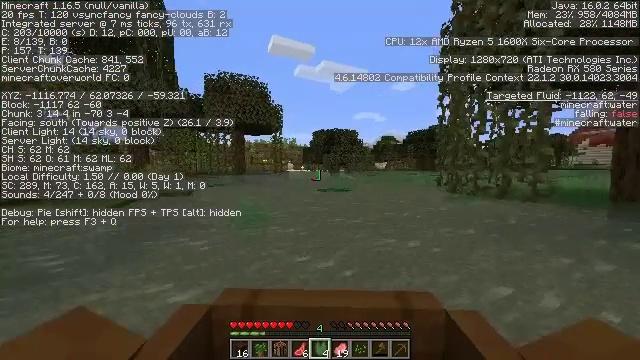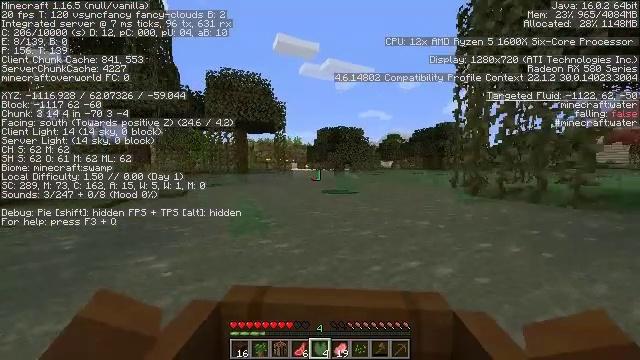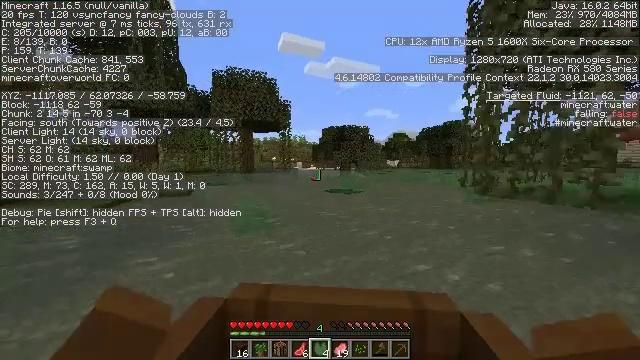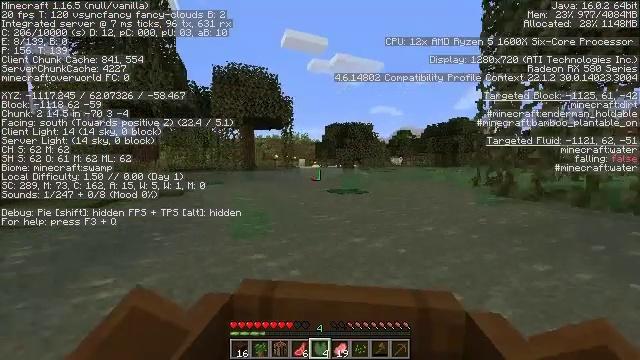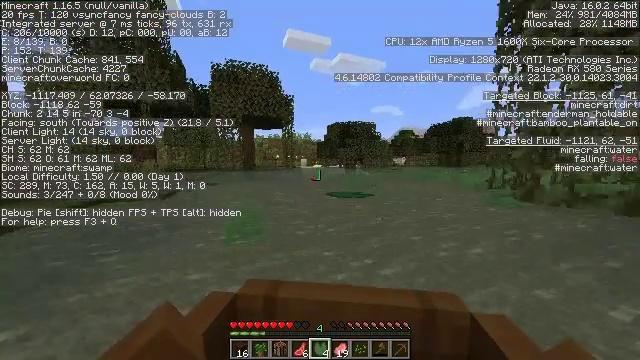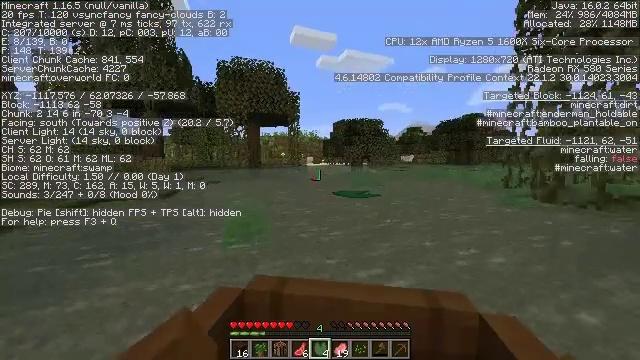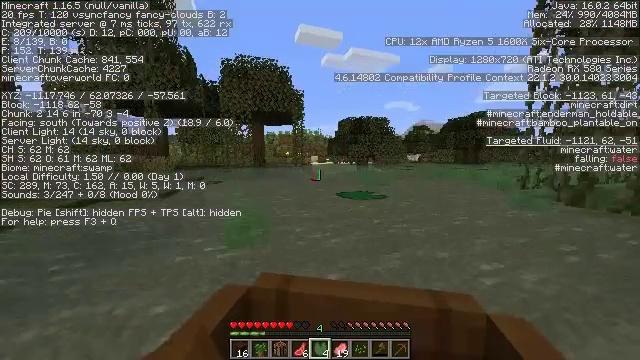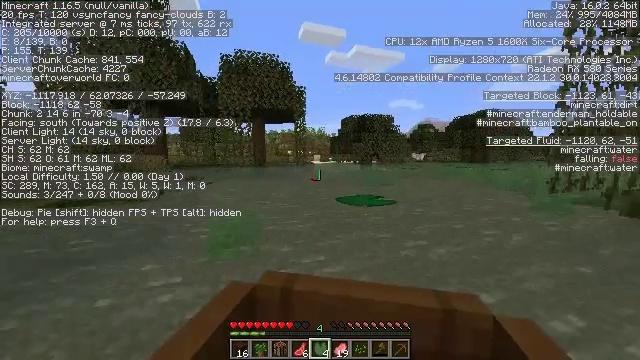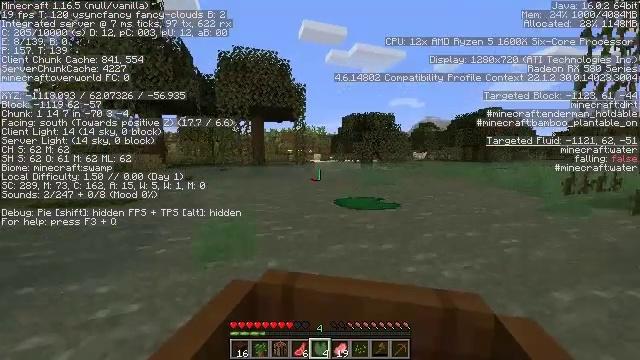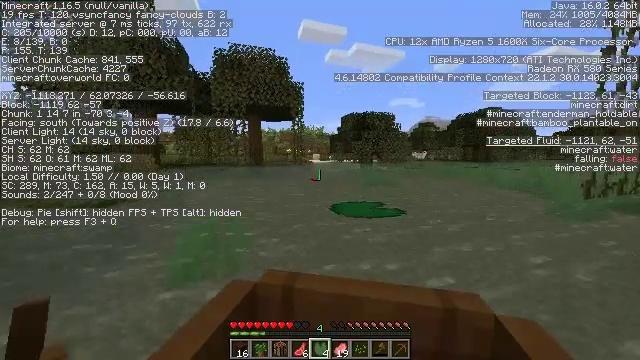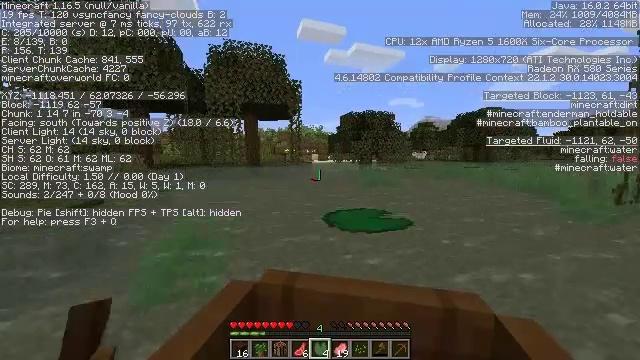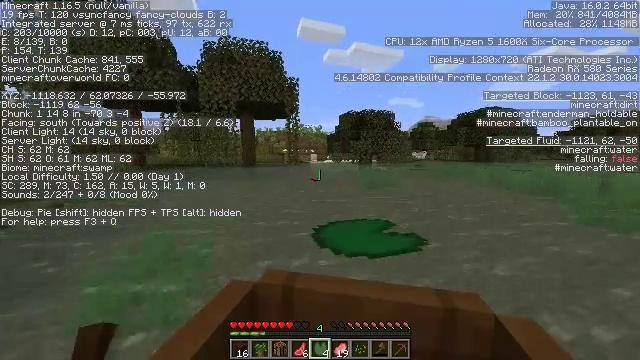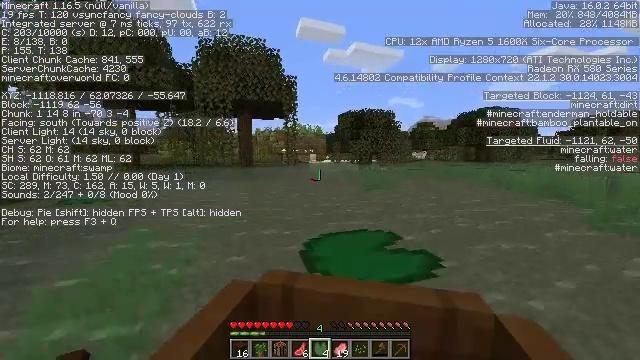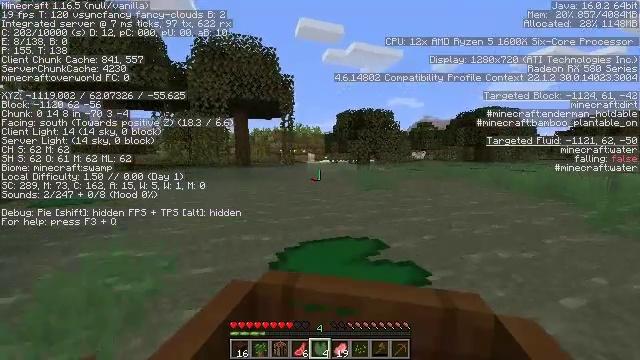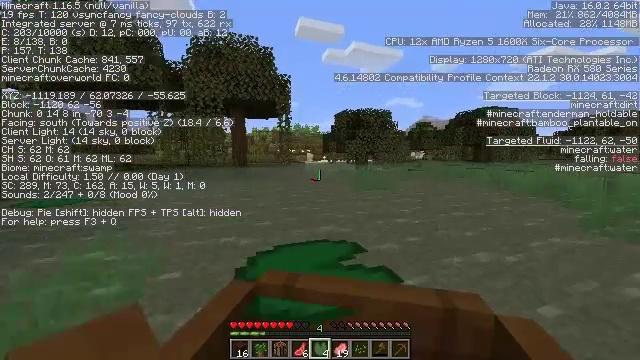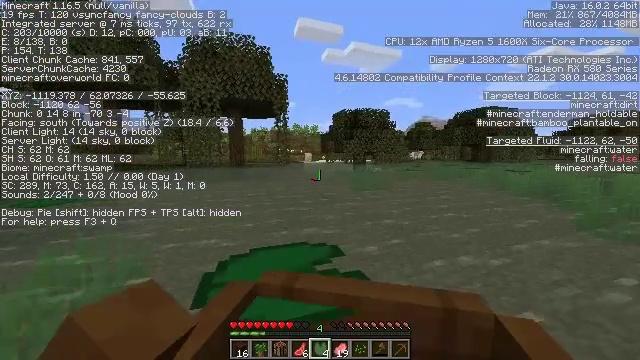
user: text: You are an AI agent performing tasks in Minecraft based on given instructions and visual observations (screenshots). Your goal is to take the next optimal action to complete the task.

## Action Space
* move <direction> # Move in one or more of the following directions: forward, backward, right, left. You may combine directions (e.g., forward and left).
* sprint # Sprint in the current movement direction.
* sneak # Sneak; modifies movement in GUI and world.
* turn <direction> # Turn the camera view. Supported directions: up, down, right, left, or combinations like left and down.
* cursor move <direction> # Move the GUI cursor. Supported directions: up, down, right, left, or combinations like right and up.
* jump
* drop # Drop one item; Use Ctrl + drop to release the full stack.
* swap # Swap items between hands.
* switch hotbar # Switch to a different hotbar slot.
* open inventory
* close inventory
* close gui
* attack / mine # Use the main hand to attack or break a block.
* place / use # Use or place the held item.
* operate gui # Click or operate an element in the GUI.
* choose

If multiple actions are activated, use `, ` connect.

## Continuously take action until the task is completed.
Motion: motion action
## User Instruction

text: Collect sugar cane near water sources.
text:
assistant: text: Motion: move forward, turn left
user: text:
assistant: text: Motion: move forward, turn left
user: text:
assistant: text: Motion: move forward, turn left
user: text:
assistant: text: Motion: move forward
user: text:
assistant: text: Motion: move forward, turn left
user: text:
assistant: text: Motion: move forward, turn left
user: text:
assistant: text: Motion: move forward, turn left
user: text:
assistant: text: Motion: move forward
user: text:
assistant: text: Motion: move forward
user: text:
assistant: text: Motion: move forward
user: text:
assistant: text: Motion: move forward
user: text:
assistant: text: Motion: move forward
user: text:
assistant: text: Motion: move forward
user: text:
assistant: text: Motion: move forward
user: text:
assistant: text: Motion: move forward
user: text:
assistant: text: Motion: move forward
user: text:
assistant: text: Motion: move forward
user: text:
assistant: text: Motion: move forward
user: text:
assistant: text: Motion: move forward and move left
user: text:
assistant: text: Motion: move forward and move left
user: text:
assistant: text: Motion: move forward and move left
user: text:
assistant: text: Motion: move forward
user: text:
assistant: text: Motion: move forward
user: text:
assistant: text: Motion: move forward
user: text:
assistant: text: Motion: move forward
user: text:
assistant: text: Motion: move forward
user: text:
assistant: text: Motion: move forward
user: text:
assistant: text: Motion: move forward
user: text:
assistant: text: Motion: move forward
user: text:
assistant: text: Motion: move forward